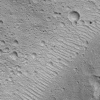
Atmospheric dust classification: not_dusty